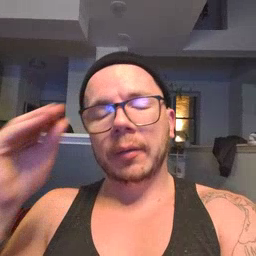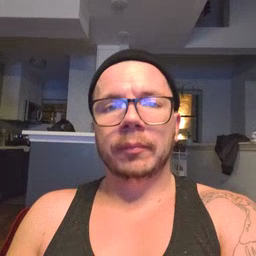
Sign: hat